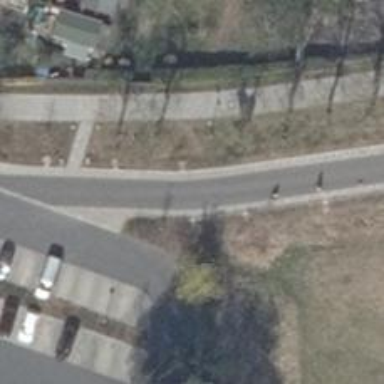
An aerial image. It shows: Service road.